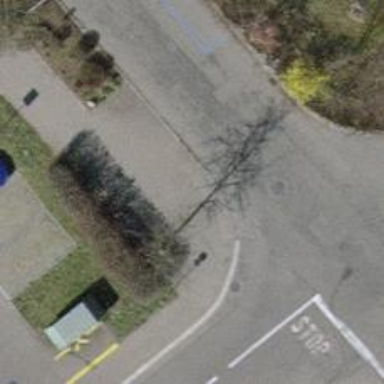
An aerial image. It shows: Bus stop with platform for public transport.